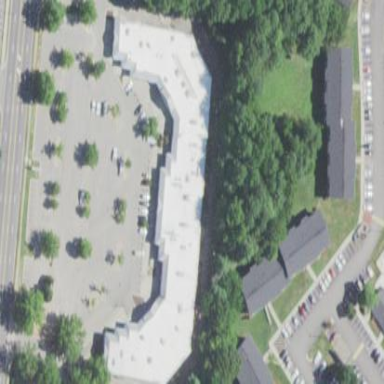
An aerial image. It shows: Commercial building.